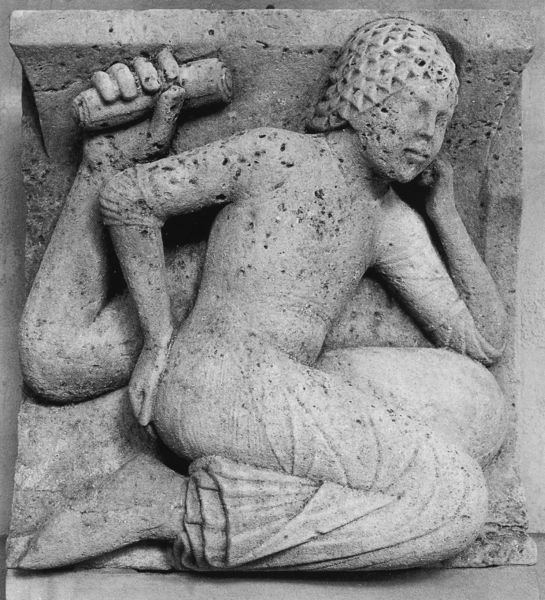
Titel: Strebepfeilerrelief, sog. Metope
Standort: Herkunftsort: Modena, Dom S. Gimignano (EU - I - Emilia-Romagna)
Institution: Modena, Museo Lapidario del Duomo
Schlagwörter: fuß, hand, kopf, mann, grob, mädchen, finger, frau, frisur, haar, hut, kleid, marmor, säule, muster, rock, alt, hemd, hose, mütze, arm, falten, gesicht, mensch, stein, hände, kind, skulptur, relief, bein, hocke, kopftuch, junge, nachdenken, gestalt, foto, gesäss, orient, barfuß, schwarzweiss, knien, vertrag, kathedrale, photo, rolle, antik, aufgestützt, romanik, schriftrolle, schriftstück, dreiecke, netz, botschaft, hockend, papyrus, haarnetz, steinhauerei, fuy, hke